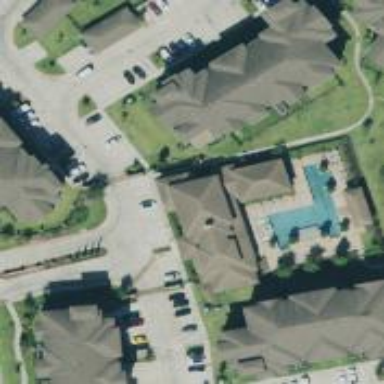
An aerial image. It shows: Parking space.